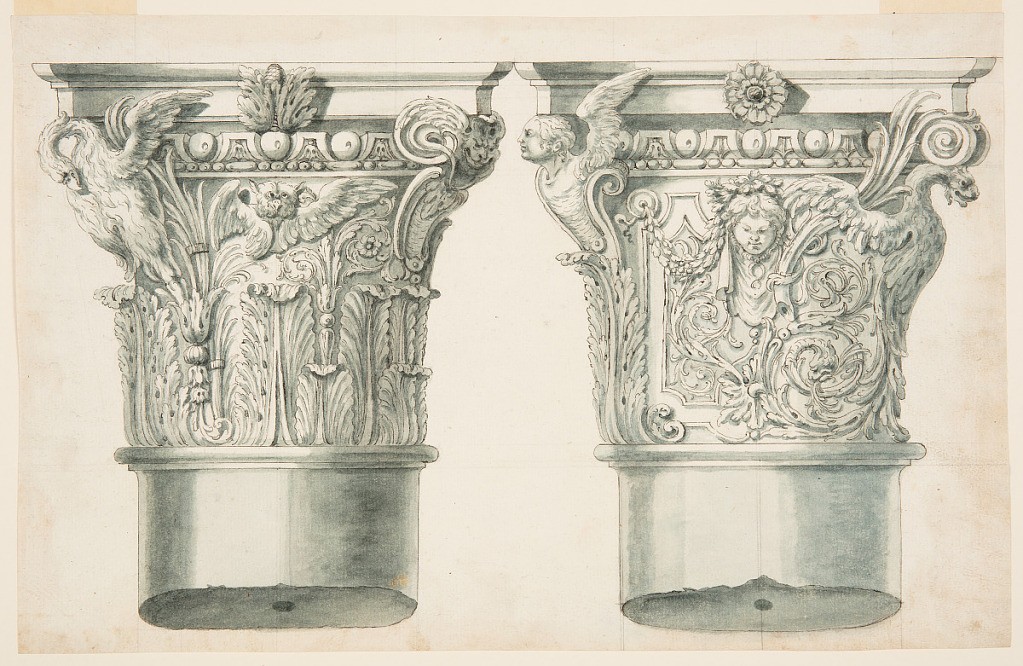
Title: Two capitals of columns, with alternative suggestions
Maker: Filippo Marchionni, Italian, 1732–1805
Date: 1780–1800
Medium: Pen and black ink, brush and gray watercolor, graphite on off-white laid paper
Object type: Drawing
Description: At left: with a swan, at right: with a volute and a cherub; at right, with the half figure of a fantastic fish. In the center a head with a festoon at left, a palm branch at right. rinceaux, at left with a panel. Broken columns below.